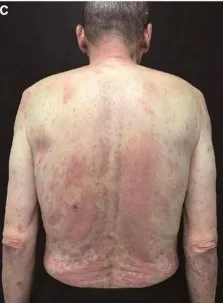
(B) Parakeratosis, thickening of the acanthosis cell layer, and a perivascular infiltrate comprising lymphocytes and eosinophils (hematoxylin and eosin, x100).
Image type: medical_photograph (skin_photograph)